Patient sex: M
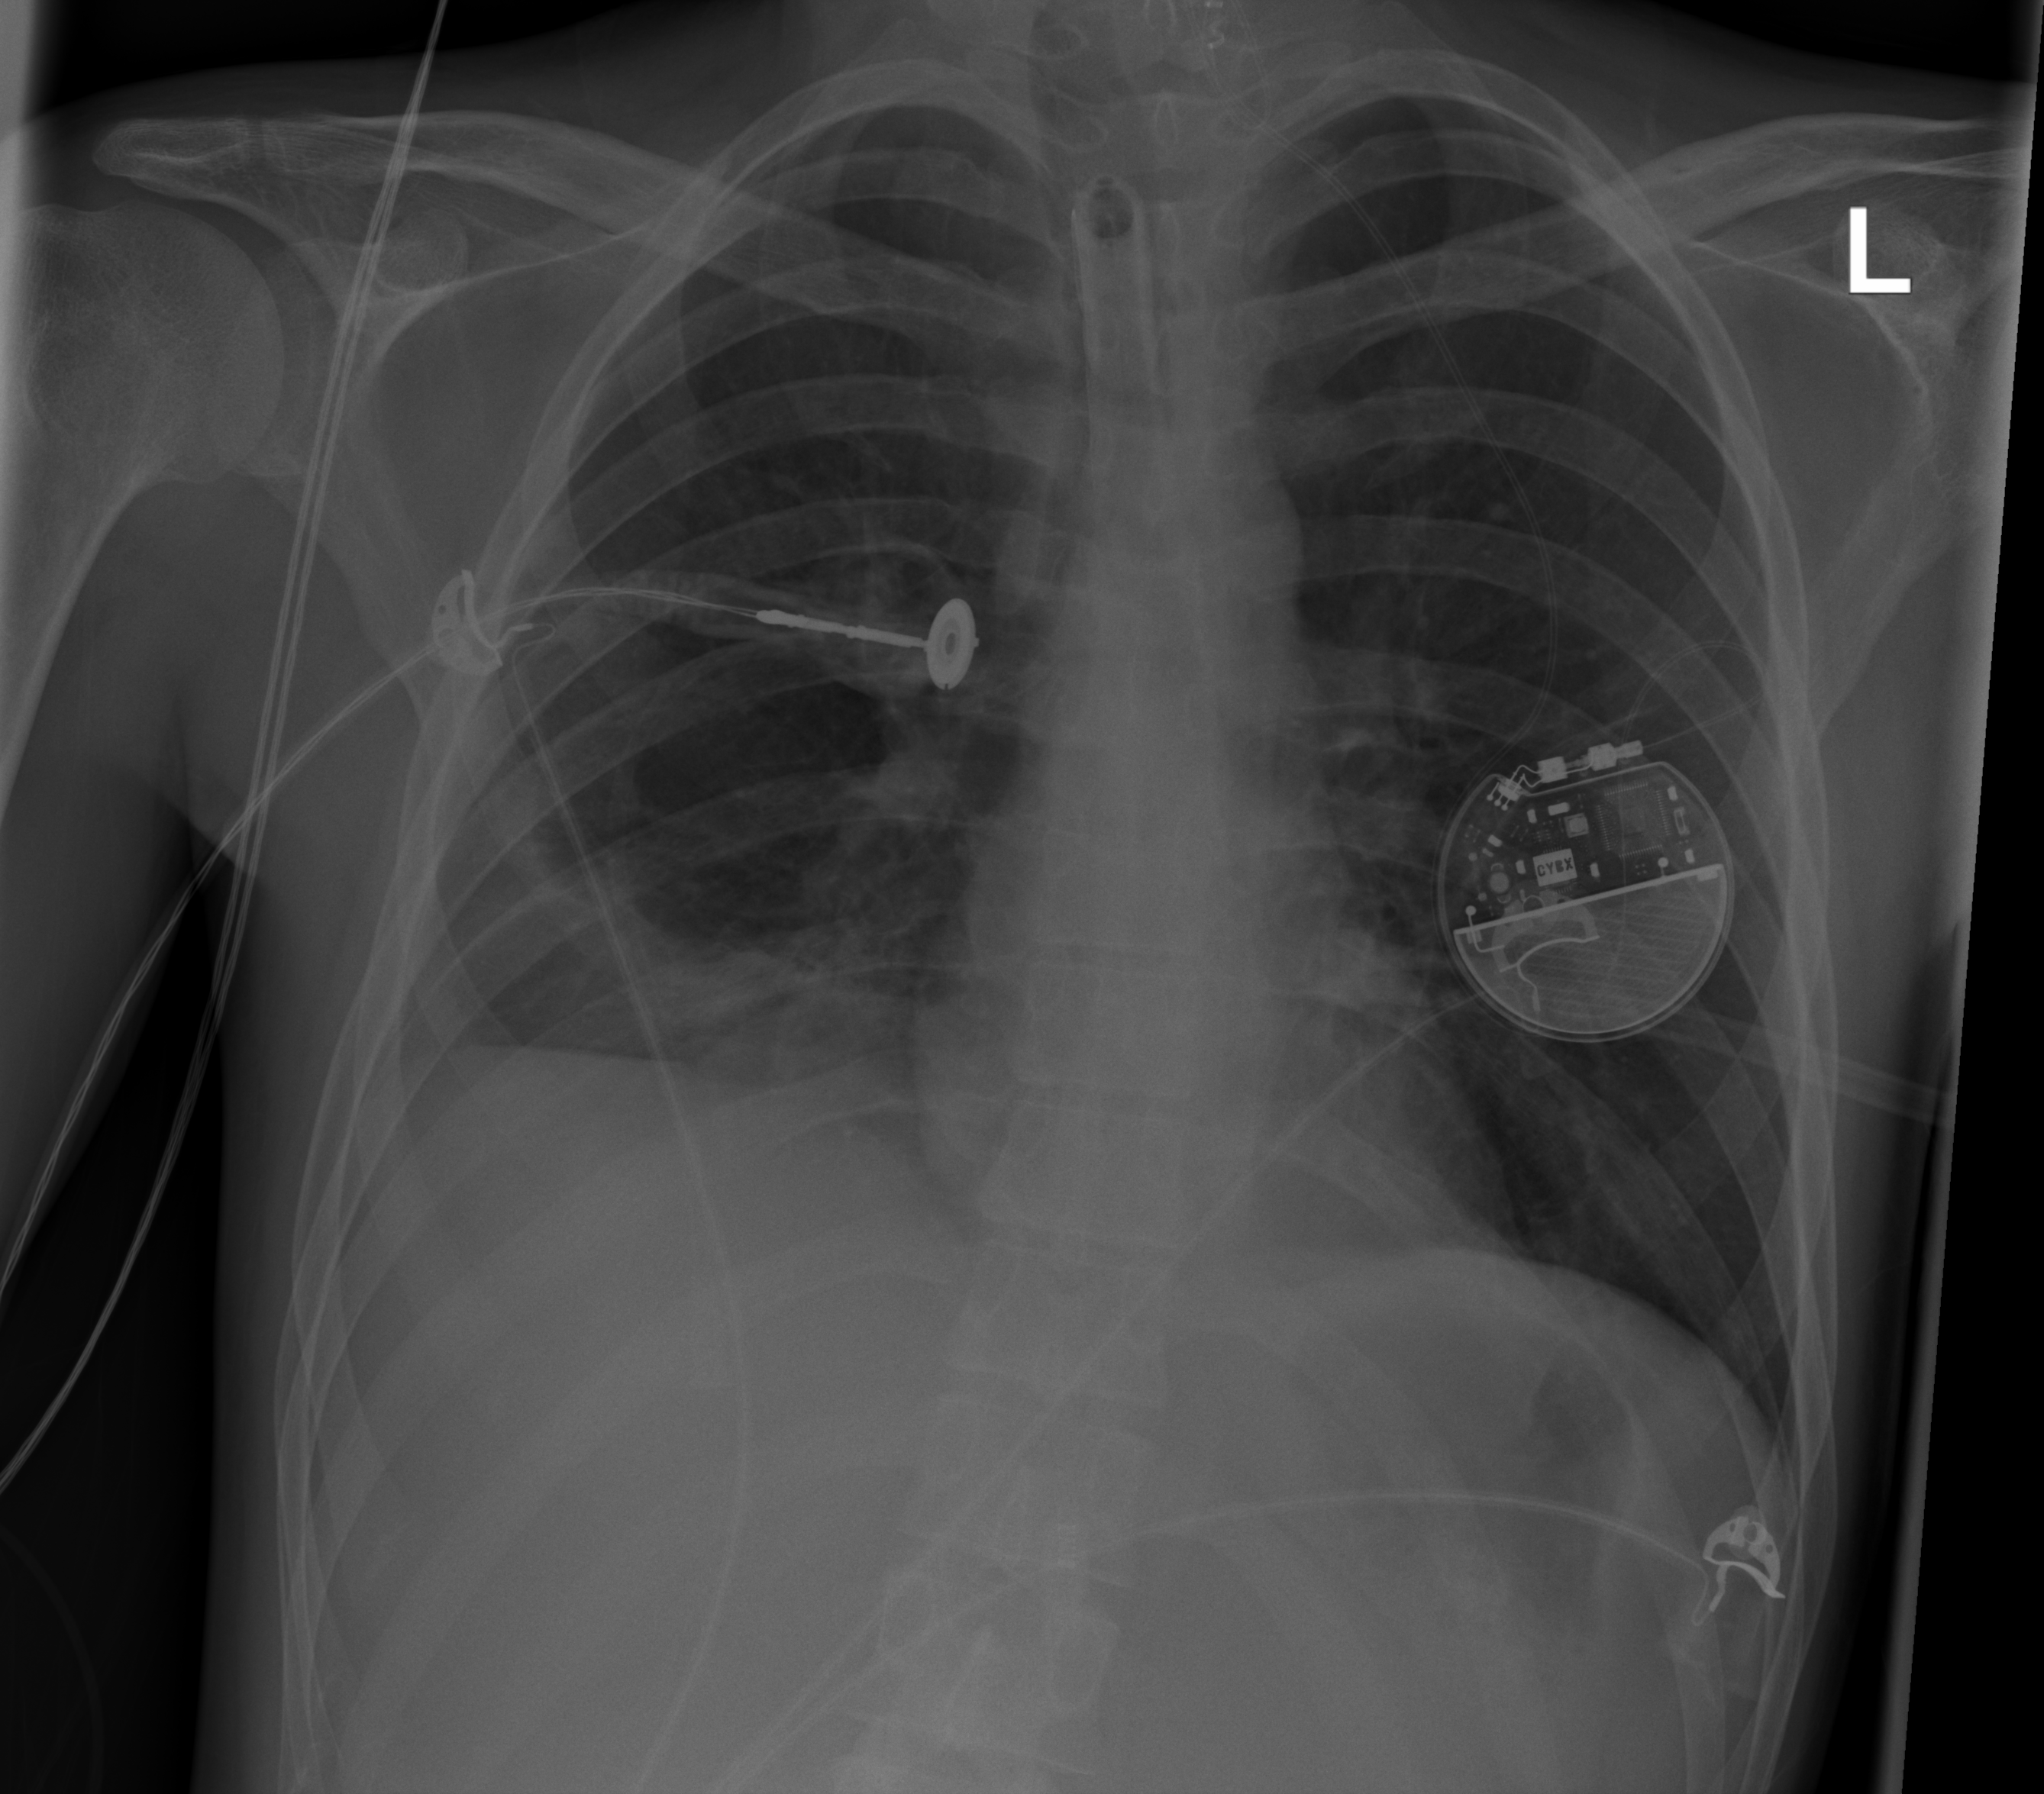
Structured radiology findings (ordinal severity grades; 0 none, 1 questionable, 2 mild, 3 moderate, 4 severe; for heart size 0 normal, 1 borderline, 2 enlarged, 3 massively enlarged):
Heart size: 0
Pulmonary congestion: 0
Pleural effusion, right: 2
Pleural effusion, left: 0
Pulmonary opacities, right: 0
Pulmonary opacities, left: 0
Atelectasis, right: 2
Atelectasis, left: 0